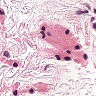
Metastatic tissue present: no